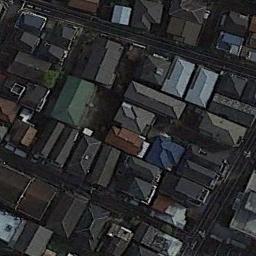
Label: dense_residential